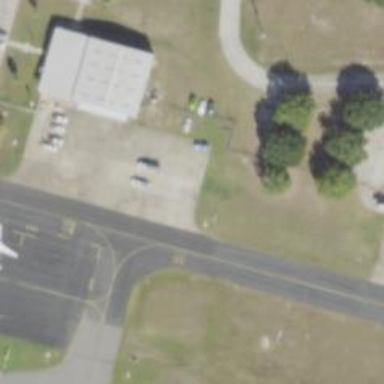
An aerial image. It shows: Apron at the airport.